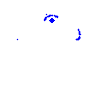
Particle: electron